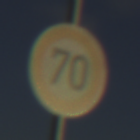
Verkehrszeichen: Geschwindigkeit70
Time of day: SunriseSunset
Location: Outdoor (Nature)
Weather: PartlyCloudy
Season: NotSpecified
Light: Natural